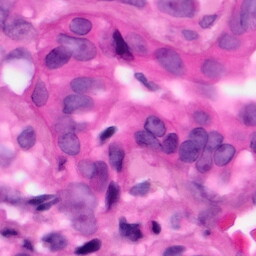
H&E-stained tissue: Pancreatic